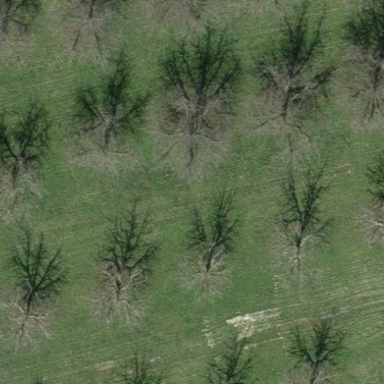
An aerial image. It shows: Orchard.